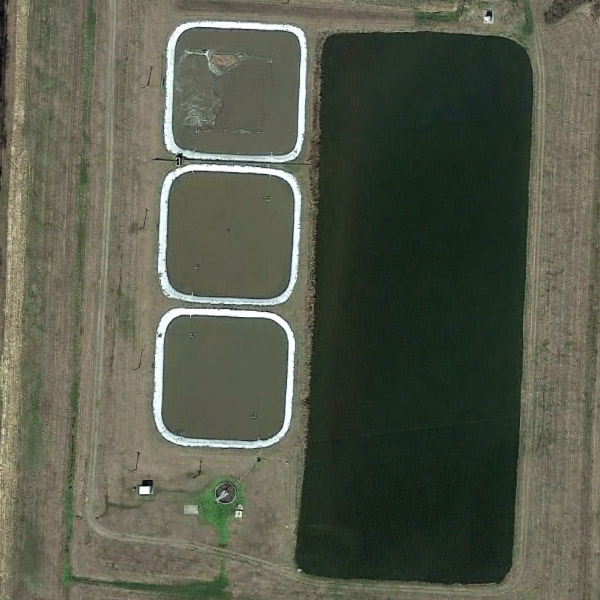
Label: Pond